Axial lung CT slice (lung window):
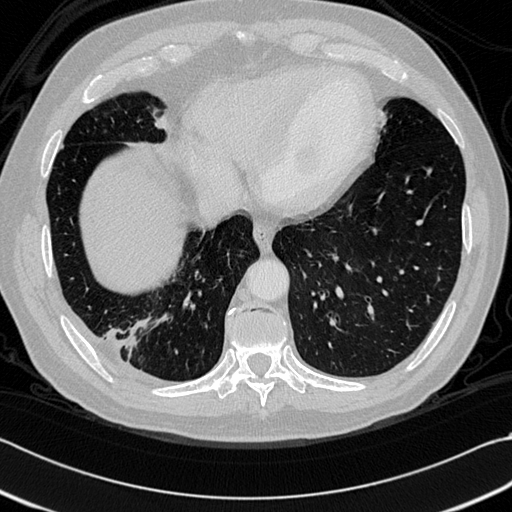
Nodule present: no